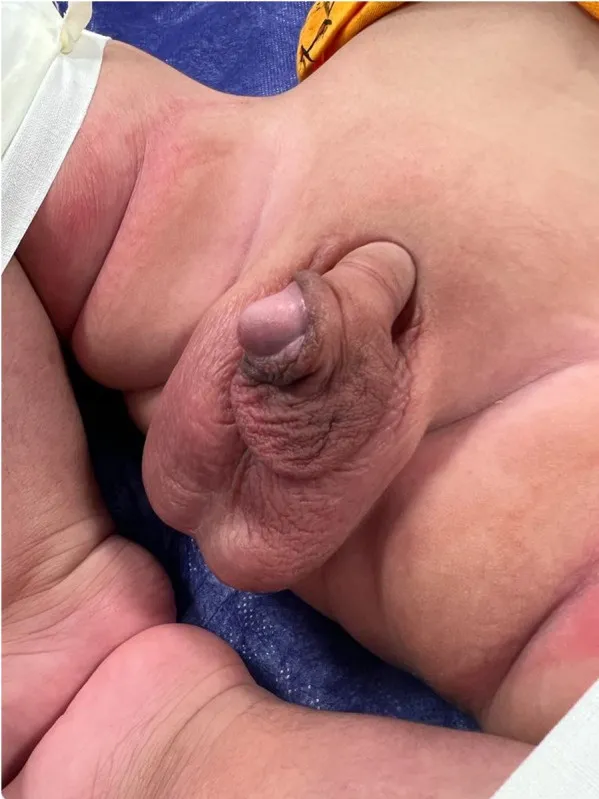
Shows a skin flap over the ventral surface of the penis.
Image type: medical_photograph (other_medical_photograph)